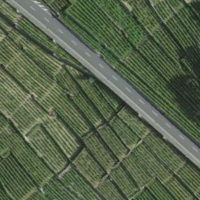
EUNIS habitat code: 24
Species observed at this site:
Podarcis muralis